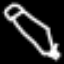
Label: pencil